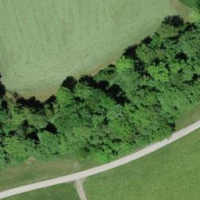
EUNIS habitat code: 52
Species observed at this site:
Sylvia borin